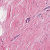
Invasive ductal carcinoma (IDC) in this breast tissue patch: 0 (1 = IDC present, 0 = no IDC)